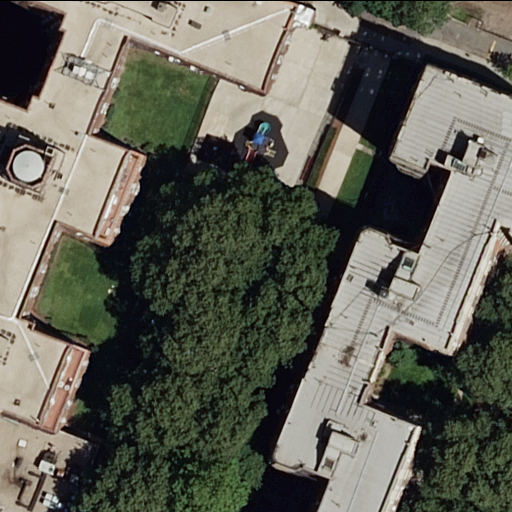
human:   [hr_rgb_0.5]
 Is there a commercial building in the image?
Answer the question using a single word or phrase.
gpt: no

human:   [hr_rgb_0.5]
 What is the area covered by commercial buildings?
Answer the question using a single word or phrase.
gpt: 0m2

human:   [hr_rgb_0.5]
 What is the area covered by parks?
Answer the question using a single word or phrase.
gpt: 6m2

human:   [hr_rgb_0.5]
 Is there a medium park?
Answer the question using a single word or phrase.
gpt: no

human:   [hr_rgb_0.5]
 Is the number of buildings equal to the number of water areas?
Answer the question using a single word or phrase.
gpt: no

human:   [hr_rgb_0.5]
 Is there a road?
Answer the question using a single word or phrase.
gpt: yes

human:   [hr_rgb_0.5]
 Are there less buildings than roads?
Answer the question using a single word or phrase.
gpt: no

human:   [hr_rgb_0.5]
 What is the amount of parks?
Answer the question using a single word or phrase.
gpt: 1

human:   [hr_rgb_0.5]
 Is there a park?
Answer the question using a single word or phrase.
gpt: yes

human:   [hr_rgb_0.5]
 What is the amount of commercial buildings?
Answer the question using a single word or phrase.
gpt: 0

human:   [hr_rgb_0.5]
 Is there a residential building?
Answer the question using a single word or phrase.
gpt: yes

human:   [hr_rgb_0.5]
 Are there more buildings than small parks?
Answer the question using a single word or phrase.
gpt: yes

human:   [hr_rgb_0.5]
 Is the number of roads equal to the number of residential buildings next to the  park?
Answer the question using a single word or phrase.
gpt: no

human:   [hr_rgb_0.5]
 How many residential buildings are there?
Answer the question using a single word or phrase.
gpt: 2

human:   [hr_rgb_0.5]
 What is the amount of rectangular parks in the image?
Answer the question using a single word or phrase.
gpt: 1

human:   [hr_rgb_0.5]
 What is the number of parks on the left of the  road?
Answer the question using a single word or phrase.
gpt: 0

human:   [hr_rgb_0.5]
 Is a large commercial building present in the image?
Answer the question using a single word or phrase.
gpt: no

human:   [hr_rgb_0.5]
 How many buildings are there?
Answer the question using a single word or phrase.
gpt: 2

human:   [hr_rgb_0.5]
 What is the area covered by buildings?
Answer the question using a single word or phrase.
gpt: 2531m2

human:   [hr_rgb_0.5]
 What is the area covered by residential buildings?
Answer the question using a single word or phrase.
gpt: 2531m2

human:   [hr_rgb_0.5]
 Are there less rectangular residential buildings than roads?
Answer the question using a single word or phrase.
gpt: yes

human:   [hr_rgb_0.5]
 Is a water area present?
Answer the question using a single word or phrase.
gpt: no

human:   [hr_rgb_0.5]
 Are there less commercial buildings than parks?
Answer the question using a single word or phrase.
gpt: yes

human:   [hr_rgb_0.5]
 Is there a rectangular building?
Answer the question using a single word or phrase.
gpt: no

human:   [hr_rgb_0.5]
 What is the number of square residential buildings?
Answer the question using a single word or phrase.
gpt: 0

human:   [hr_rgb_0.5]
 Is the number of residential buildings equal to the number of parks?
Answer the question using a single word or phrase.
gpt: no

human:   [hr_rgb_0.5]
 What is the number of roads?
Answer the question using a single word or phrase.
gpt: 1

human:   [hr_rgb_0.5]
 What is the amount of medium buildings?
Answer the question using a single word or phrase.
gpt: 0

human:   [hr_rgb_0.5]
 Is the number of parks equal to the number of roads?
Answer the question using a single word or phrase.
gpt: yes

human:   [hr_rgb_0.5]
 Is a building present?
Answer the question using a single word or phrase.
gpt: yes

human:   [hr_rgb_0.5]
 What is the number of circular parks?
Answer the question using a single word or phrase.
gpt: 0

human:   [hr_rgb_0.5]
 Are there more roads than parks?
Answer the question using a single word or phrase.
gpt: no

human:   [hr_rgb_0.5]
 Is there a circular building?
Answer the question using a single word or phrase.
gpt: no

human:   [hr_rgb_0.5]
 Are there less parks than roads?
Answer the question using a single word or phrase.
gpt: no

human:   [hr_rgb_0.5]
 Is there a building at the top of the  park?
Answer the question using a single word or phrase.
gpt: no

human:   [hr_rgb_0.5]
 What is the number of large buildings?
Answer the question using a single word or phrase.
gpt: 2

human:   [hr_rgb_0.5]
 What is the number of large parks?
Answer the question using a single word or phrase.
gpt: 0

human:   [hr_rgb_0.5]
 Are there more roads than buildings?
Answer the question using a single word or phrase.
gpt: no

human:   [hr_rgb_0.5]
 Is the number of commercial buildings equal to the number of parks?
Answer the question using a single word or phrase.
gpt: no

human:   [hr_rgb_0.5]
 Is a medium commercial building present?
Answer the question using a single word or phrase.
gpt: no

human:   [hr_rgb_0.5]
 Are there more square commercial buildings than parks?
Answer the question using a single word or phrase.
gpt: no

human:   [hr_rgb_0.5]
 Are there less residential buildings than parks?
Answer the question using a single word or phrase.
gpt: no

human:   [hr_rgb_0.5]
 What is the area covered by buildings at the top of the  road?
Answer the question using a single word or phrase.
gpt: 0m2

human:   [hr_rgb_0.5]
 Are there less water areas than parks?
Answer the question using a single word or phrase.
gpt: yes

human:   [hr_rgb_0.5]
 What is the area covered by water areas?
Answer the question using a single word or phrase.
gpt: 0m2

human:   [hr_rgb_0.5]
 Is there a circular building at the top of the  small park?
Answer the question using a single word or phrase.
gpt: no

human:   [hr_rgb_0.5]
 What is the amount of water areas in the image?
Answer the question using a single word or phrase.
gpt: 0

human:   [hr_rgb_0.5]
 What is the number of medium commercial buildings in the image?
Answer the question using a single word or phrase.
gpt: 0

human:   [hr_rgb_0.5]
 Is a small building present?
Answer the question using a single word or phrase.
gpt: no

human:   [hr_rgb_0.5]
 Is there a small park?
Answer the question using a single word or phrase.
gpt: yes

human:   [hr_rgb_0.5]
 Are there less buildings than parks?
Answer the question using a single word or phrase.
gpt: no

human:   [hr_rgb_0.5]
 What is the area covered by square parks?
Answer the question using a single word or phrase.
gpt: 0m2

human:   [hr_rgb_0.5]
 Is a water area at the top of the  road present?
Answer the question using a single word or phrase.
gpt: no

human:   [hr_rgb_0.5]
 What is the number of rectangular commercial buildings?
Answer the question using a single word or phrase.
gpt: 0

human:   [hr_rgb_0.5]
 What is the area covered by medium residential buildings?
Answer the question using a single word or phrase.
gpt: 0m2

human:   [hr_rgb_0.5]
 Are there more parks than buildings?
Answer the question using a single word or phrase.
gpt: no

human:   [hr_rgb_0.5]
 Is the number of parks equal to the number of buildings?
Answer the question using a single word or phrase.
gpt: no

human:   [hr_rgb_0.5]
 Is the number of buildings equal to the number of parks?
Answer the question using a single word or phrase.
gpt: no

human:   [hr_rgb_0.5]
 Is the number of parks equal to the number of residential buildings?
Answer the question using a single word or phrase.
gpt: no

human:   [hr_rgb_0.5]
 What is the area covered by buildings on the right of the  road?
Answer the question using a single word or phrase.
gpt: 883m2

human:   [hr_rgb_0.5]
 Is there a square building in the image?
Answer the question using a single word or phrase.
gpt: no

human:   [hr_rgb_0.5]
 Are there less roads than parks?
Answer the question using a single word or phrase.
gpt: no

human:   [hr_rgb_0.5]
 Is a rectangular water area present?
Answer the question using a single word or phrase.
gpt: no

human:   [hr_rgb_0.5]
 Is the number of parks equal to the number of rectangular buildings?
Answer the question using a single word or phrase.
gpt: no